Question: I have the following problem: I have a standard UITextView which I resize once the keyboard pops up. I also have another view which I animate into view (not the standard accessory view attached to the keyboard). The problem is that I do not want text to be hidden by this view. This is what happens when I reach the last line (orange view = my custom accessory view):

Ideally, I'd like to have an automatic scroll should that happen. But I have no clue how to achieve this if I am in the of the UITextView. Also, scrollToVisible doesn't work in this context and I don't know if I'd get anywhere with contentInset.
Any suggestions would be welcome! Thanks.
I suppose I would need some kind of mechanism which would allow to
1. make the textview only expand to the line right above the accessory view if I was entering something on the LAST LINE
2. have the textview expand to the keyboard if I was not editing the LINE DIRECTLY ABOVE the KEYBOARD.
Does that make sense? What I need is the opposite of contentInset, I suppose.
I simply don't want to resize the textView to just above the accessory view as it takes away screen space to display text.
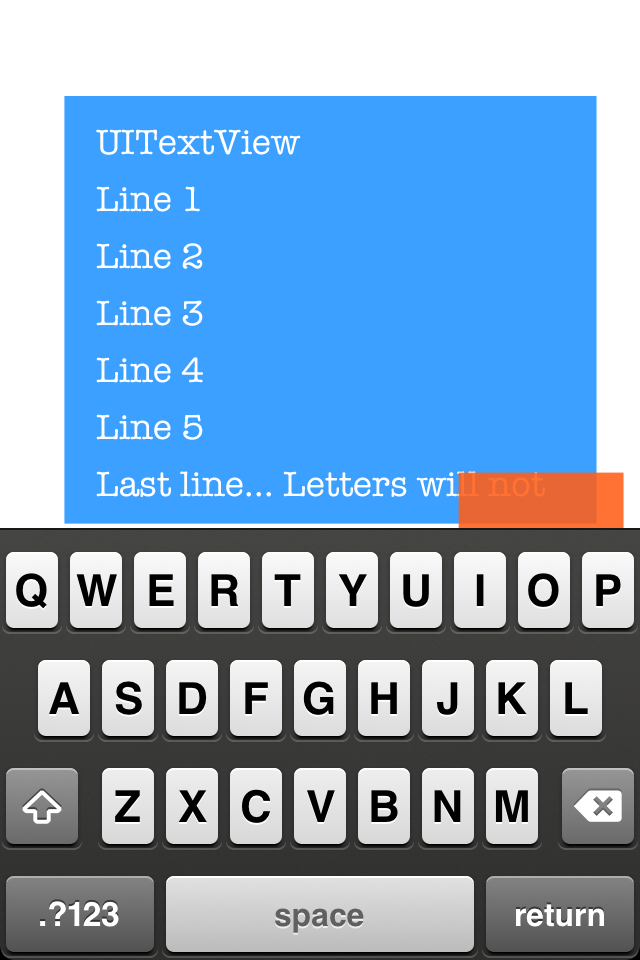
Answer: I got the solution- sorry, I guess it was obvious, but it took me the whole day to figure it out:
'''
textOfPage.contentInset = UIEdgeInsetsMake(0, 0, 100, 0);
'''
This will offset my UITextView so that the last line is never hidden. The 100 is in pixels and can be adjusted accordingly.